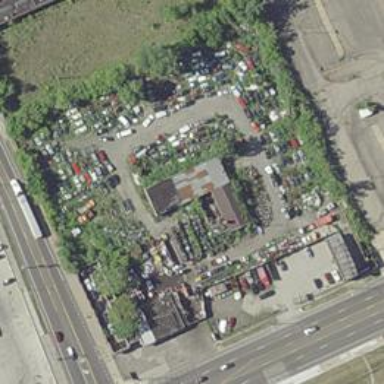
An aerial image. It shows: Scrap yard situated in industrial area.